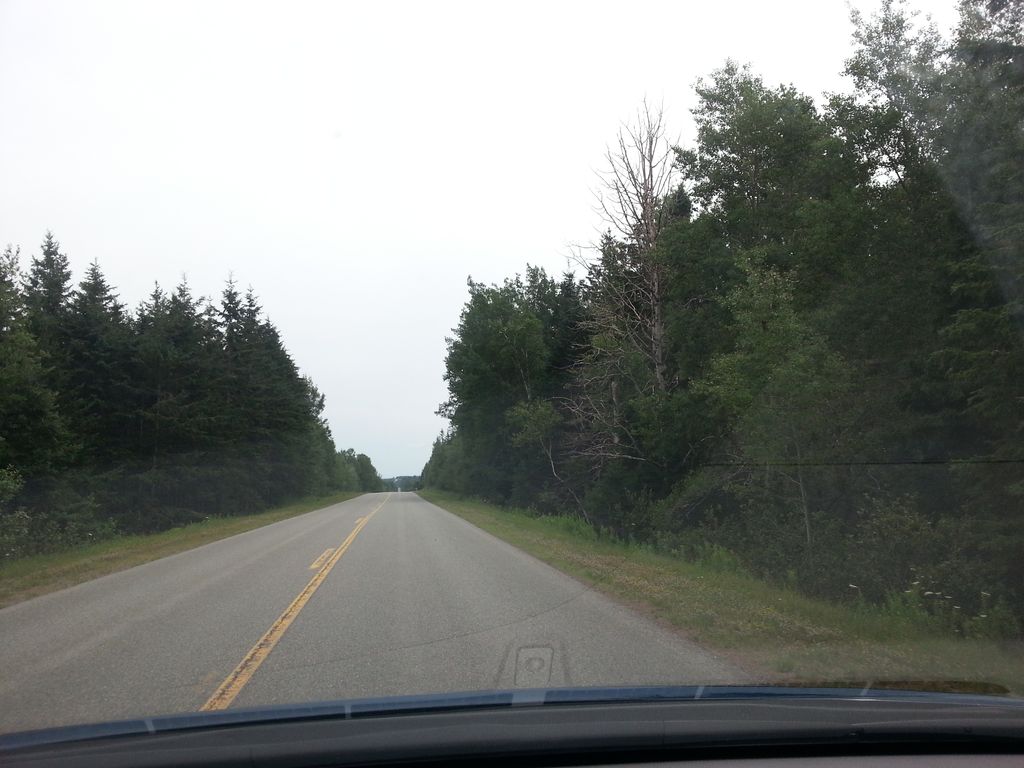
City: charlottetown